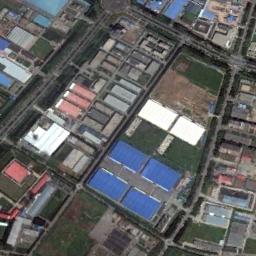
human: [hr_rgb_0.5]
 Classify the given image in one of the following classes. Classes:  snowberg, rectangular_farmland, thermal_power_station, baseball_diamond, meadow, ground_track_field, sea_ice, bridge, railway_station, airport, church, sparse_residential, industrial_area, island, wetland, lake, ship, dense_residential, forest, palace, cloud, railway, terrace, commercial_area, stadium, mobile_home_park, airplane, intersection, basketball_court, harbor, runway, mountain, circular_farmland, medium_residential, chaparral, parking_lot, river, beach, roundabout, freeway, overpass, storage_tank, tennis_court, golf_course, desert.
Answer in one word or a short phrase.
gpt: industrial_area